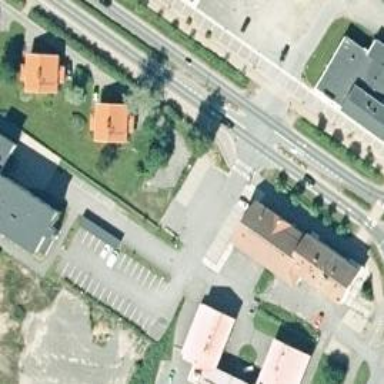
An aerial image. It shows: Crossing on asphalt cycleway.